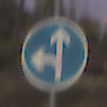
Verkehrszeichen: VorgeschriebeneFahrtrichtungGeradeausOderLinks
Umgebung: Outdoor, RoadRail
Tageszeit: Dawn
Wetter: Clear
Licht: Natural
Jahreszeit: NotSpecified
Kontrast: LowContrast